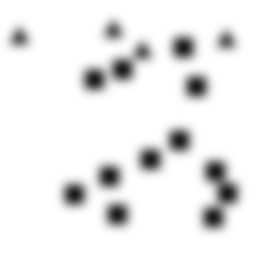
Squares: 12
Triangles: 4
Stars: 0
Total shapes: 16